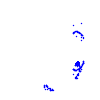
Particle: pion